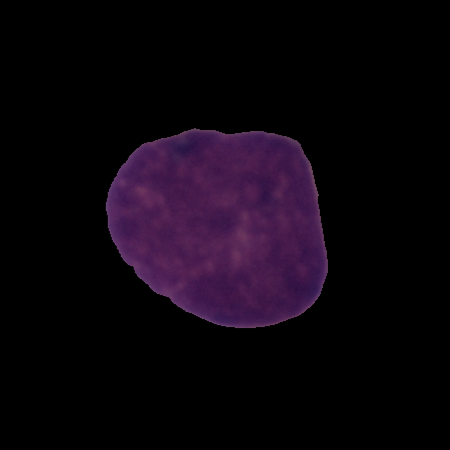
Label: cancer